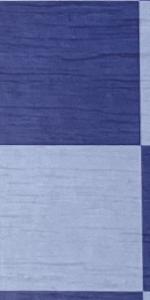
Label: Empty